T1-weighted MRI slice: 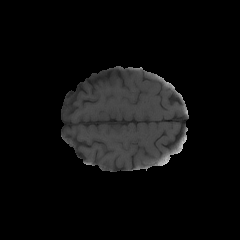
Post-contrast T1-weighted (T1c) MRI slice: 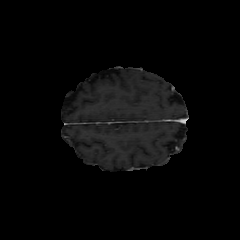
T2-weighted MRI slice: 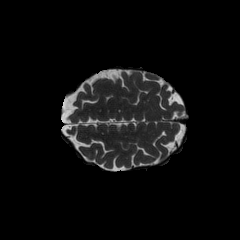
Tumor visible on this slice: no